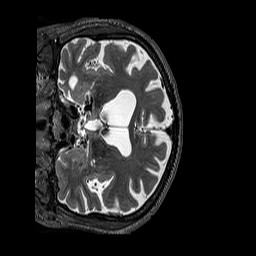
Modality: T2w
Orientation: coronal
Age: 75
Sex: male
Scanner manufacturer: siemens
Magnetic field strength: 3 T
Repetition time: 3.2 s
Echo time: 0.567 s